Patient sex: M
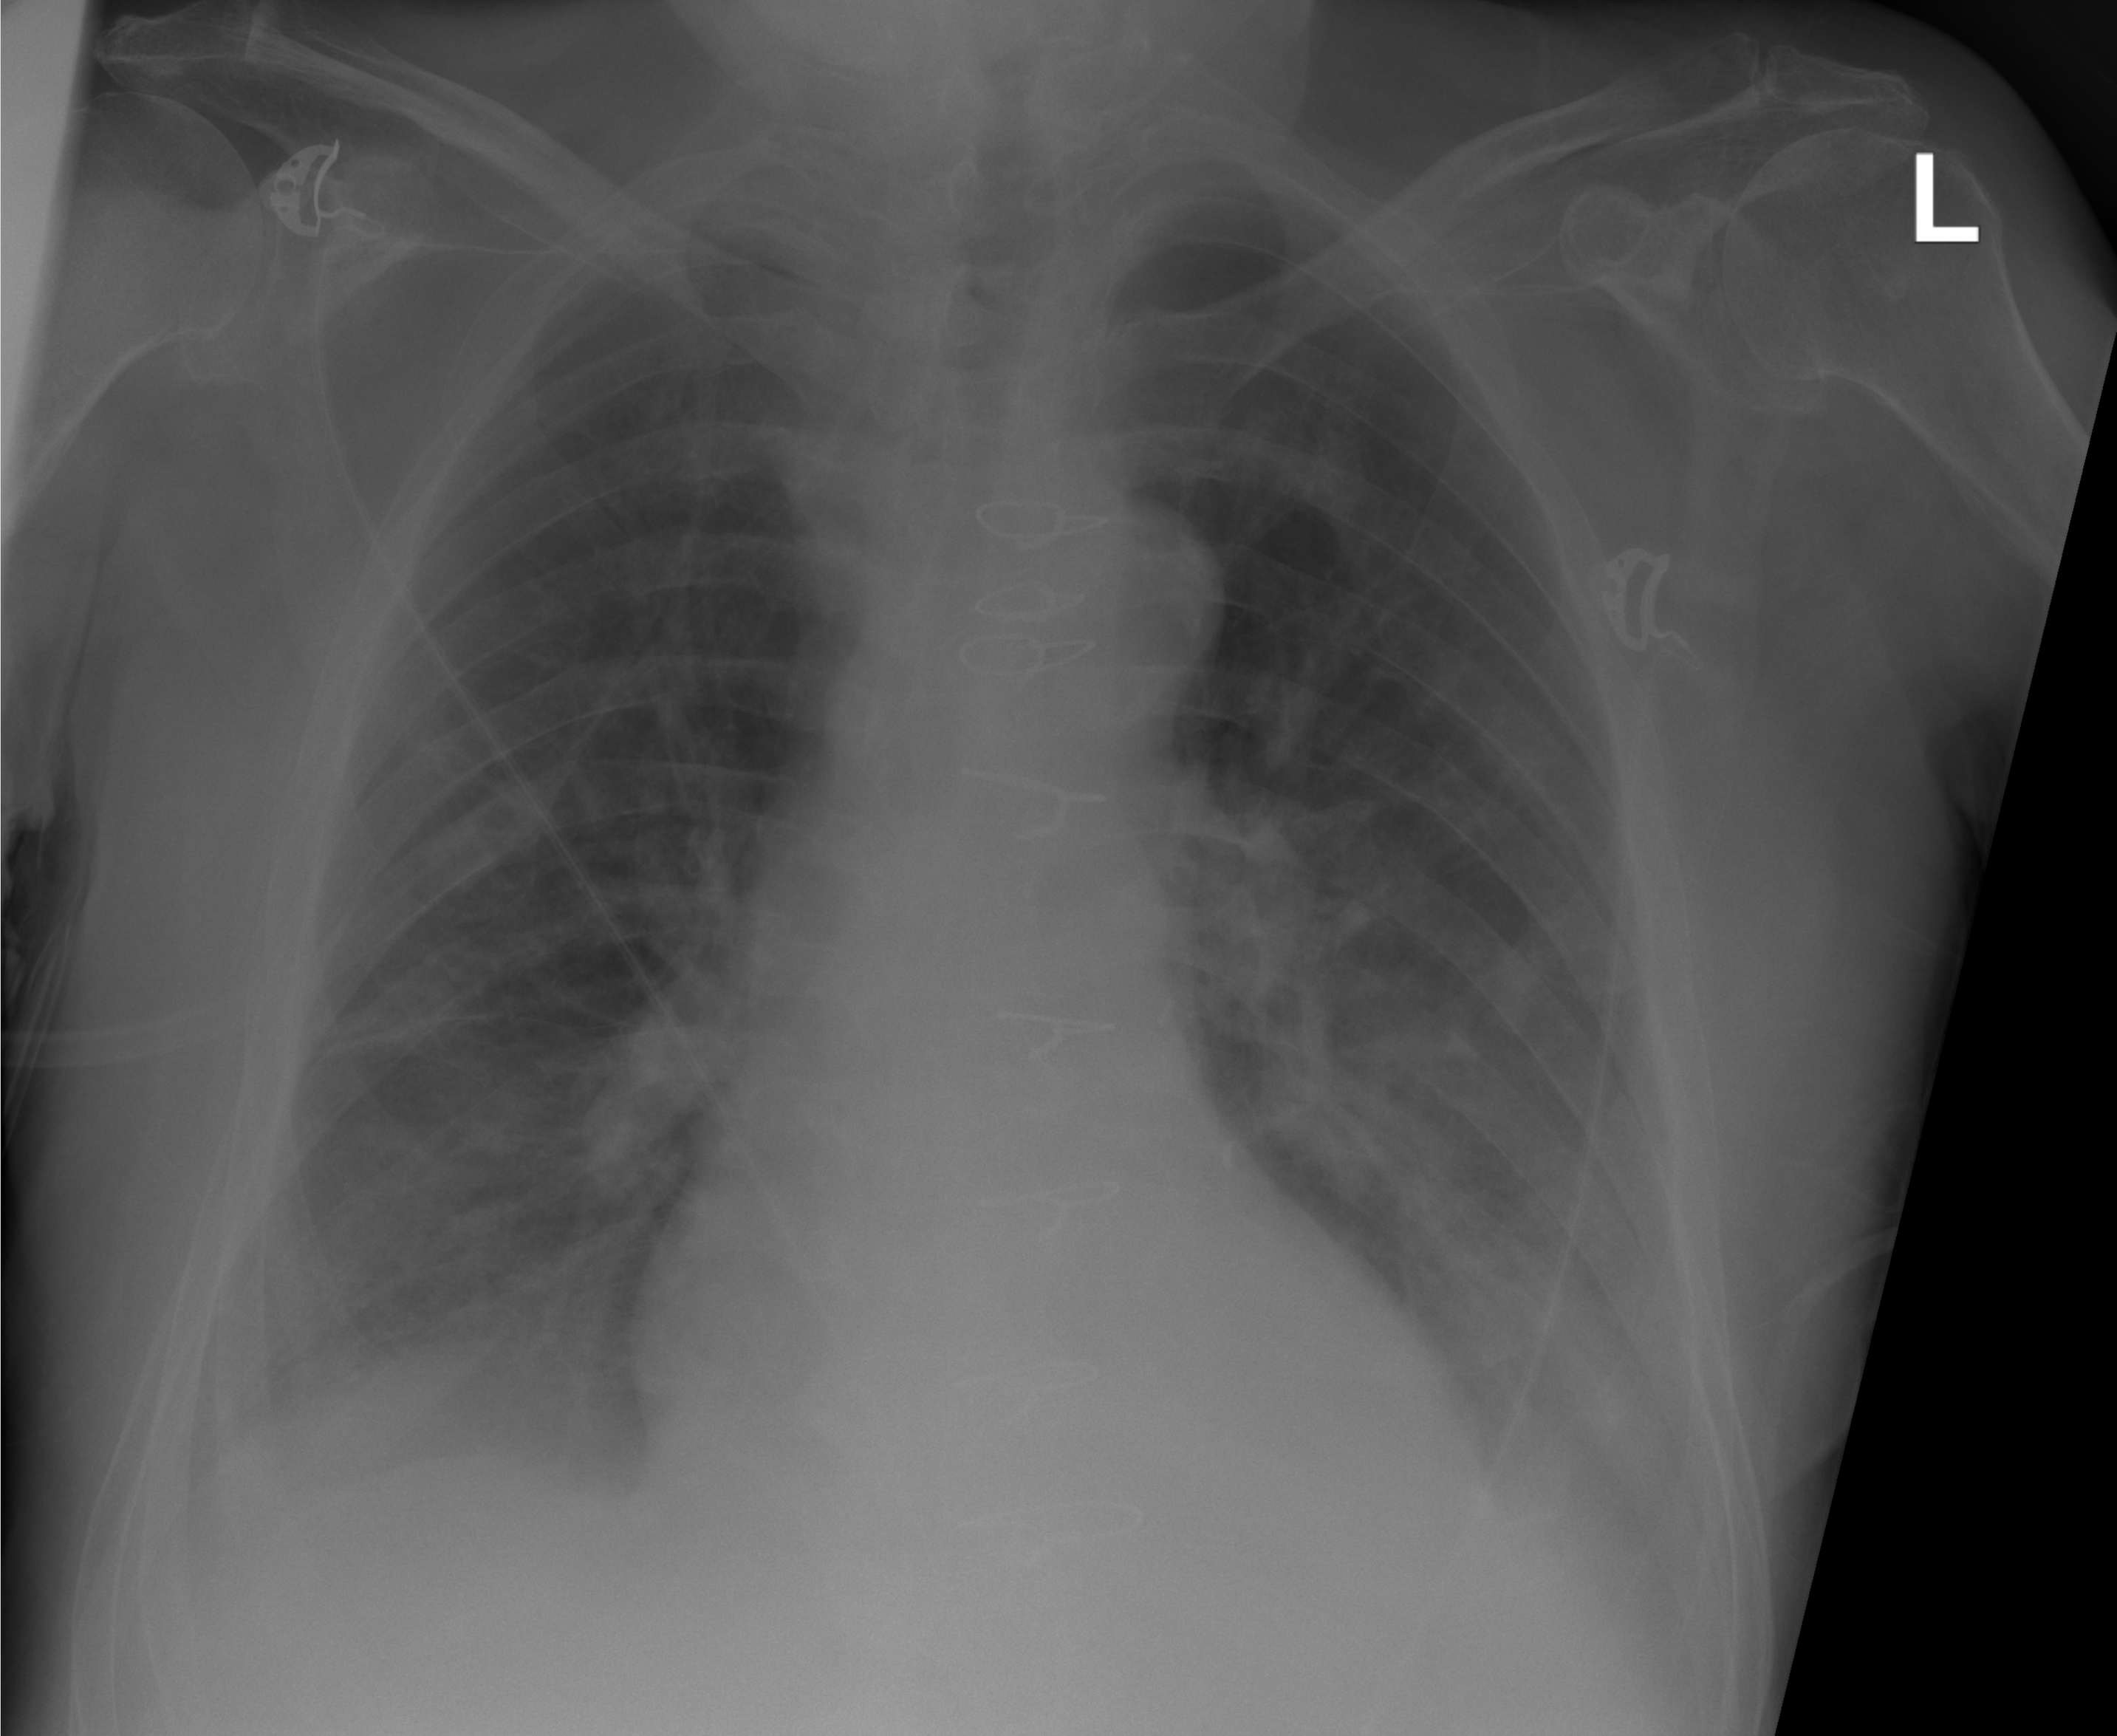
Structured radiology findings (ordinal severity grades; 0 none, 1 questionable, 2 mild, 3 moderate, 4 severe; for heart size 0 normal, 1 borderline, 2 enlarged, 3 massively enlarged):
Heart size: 1
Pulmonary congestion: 2
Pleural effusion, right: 2
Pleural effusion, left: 3
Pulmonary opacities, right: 0
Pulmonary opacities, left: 2
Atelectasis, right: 2
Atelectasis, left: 2